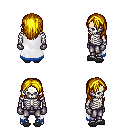
a pixel art fantasy rpg character, male body template, skeleton, white trimmed cape, metal pants, blonde long hairstyle, metal gloves, gray slippers, four views (front, back, left, right), 2x2 character sprite sheet, small pixel art, hard edges, no anti-aliasing